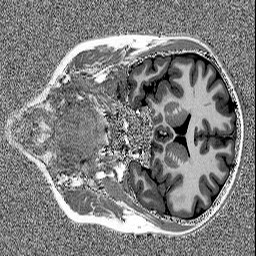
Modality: MP2RAGE
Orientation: coronal
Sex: female